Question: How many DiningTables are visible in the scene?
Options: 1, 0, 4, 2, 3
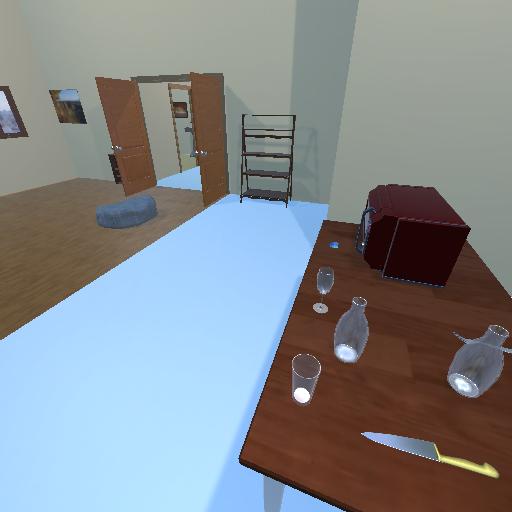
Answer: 1